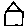
Label: house